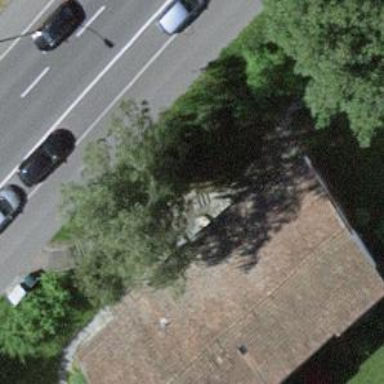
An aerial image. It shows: Road with steps.